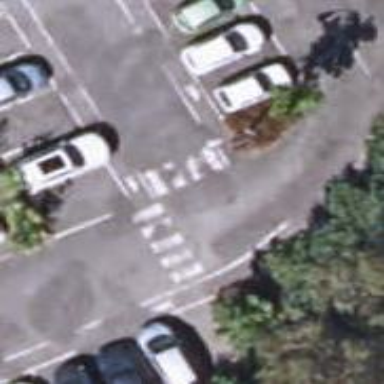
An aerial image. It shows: Asphalt parking aisle along service road.